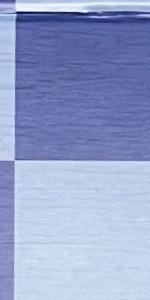
Label: Empty